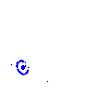
Particle: pion